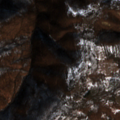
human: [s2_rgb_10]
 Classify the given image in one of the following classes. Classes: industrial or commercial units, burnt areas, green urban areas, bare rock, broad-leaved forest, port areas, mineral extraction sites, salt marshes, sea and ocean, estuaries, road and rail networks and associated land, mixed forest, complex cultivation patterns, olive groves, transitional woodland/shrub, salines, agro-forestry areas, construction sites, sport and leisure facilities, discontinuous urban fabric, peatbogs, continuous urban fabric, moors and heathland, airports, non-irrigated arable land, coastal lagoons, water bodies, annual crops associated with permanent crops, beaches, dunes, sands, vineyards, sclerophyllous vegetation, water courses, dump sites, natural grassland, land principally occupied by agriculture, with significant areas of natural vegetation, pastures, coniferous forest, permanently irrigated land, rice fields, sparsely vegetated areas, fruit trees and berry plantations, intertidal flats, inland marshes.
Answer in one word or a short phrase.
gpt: land principally occupied by agriculture, with significant areas of natural vegetation, broad-leaved forest, transitional woodland/shrub